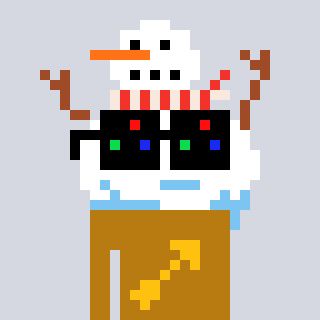
a pixel art character with square black sunglasses, a snowman-shaped head and a gold-colored body on a cool background